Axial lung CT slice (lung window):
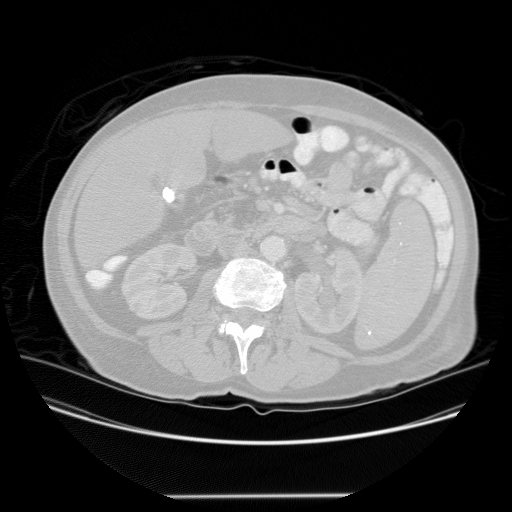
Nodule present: no